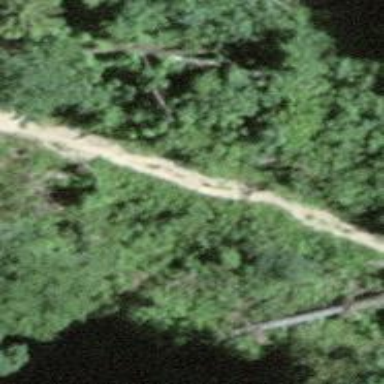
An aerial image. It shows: Dirt path.